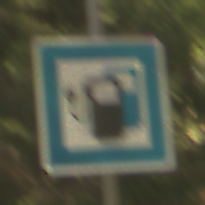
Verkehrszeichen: LadestationFuerElektrofahrzeuge
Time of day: Midday
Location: Outdoor (Nature)
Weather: PartlyCloudy
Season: NotSpecified
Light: Natural